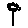
Label: flower